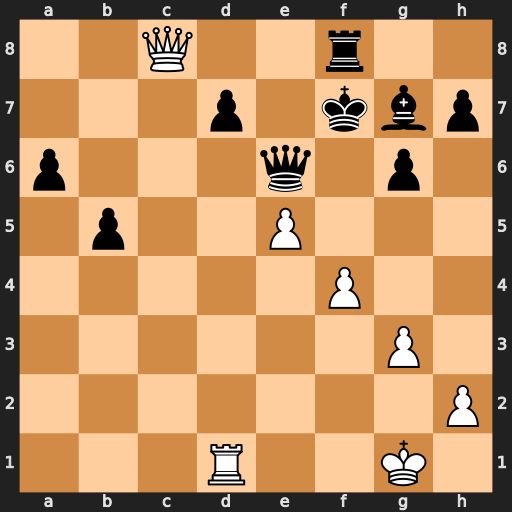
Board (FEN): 2Q2r2/3p1kbp/p3q1p1/1p2P3/5P2/6P1/7P/3R2K1
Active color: w
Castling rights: -
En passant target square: -
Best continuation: Rxd7+ Qxd7 Qxd7+